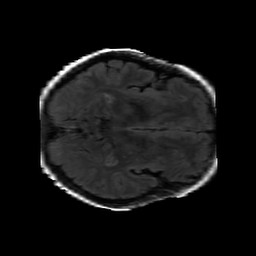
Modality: FLAIR
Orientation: axial
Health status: ill
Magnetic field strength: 3 T